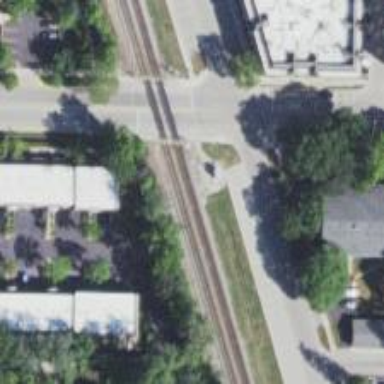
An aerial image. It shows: Crossing for the railway.